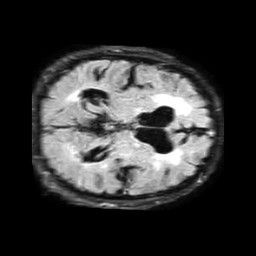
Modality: FLAIR
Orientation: axial
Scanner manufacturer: philips
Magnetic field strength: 1.5 T
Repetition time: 6 s
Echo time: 0.1035 s